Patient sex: F
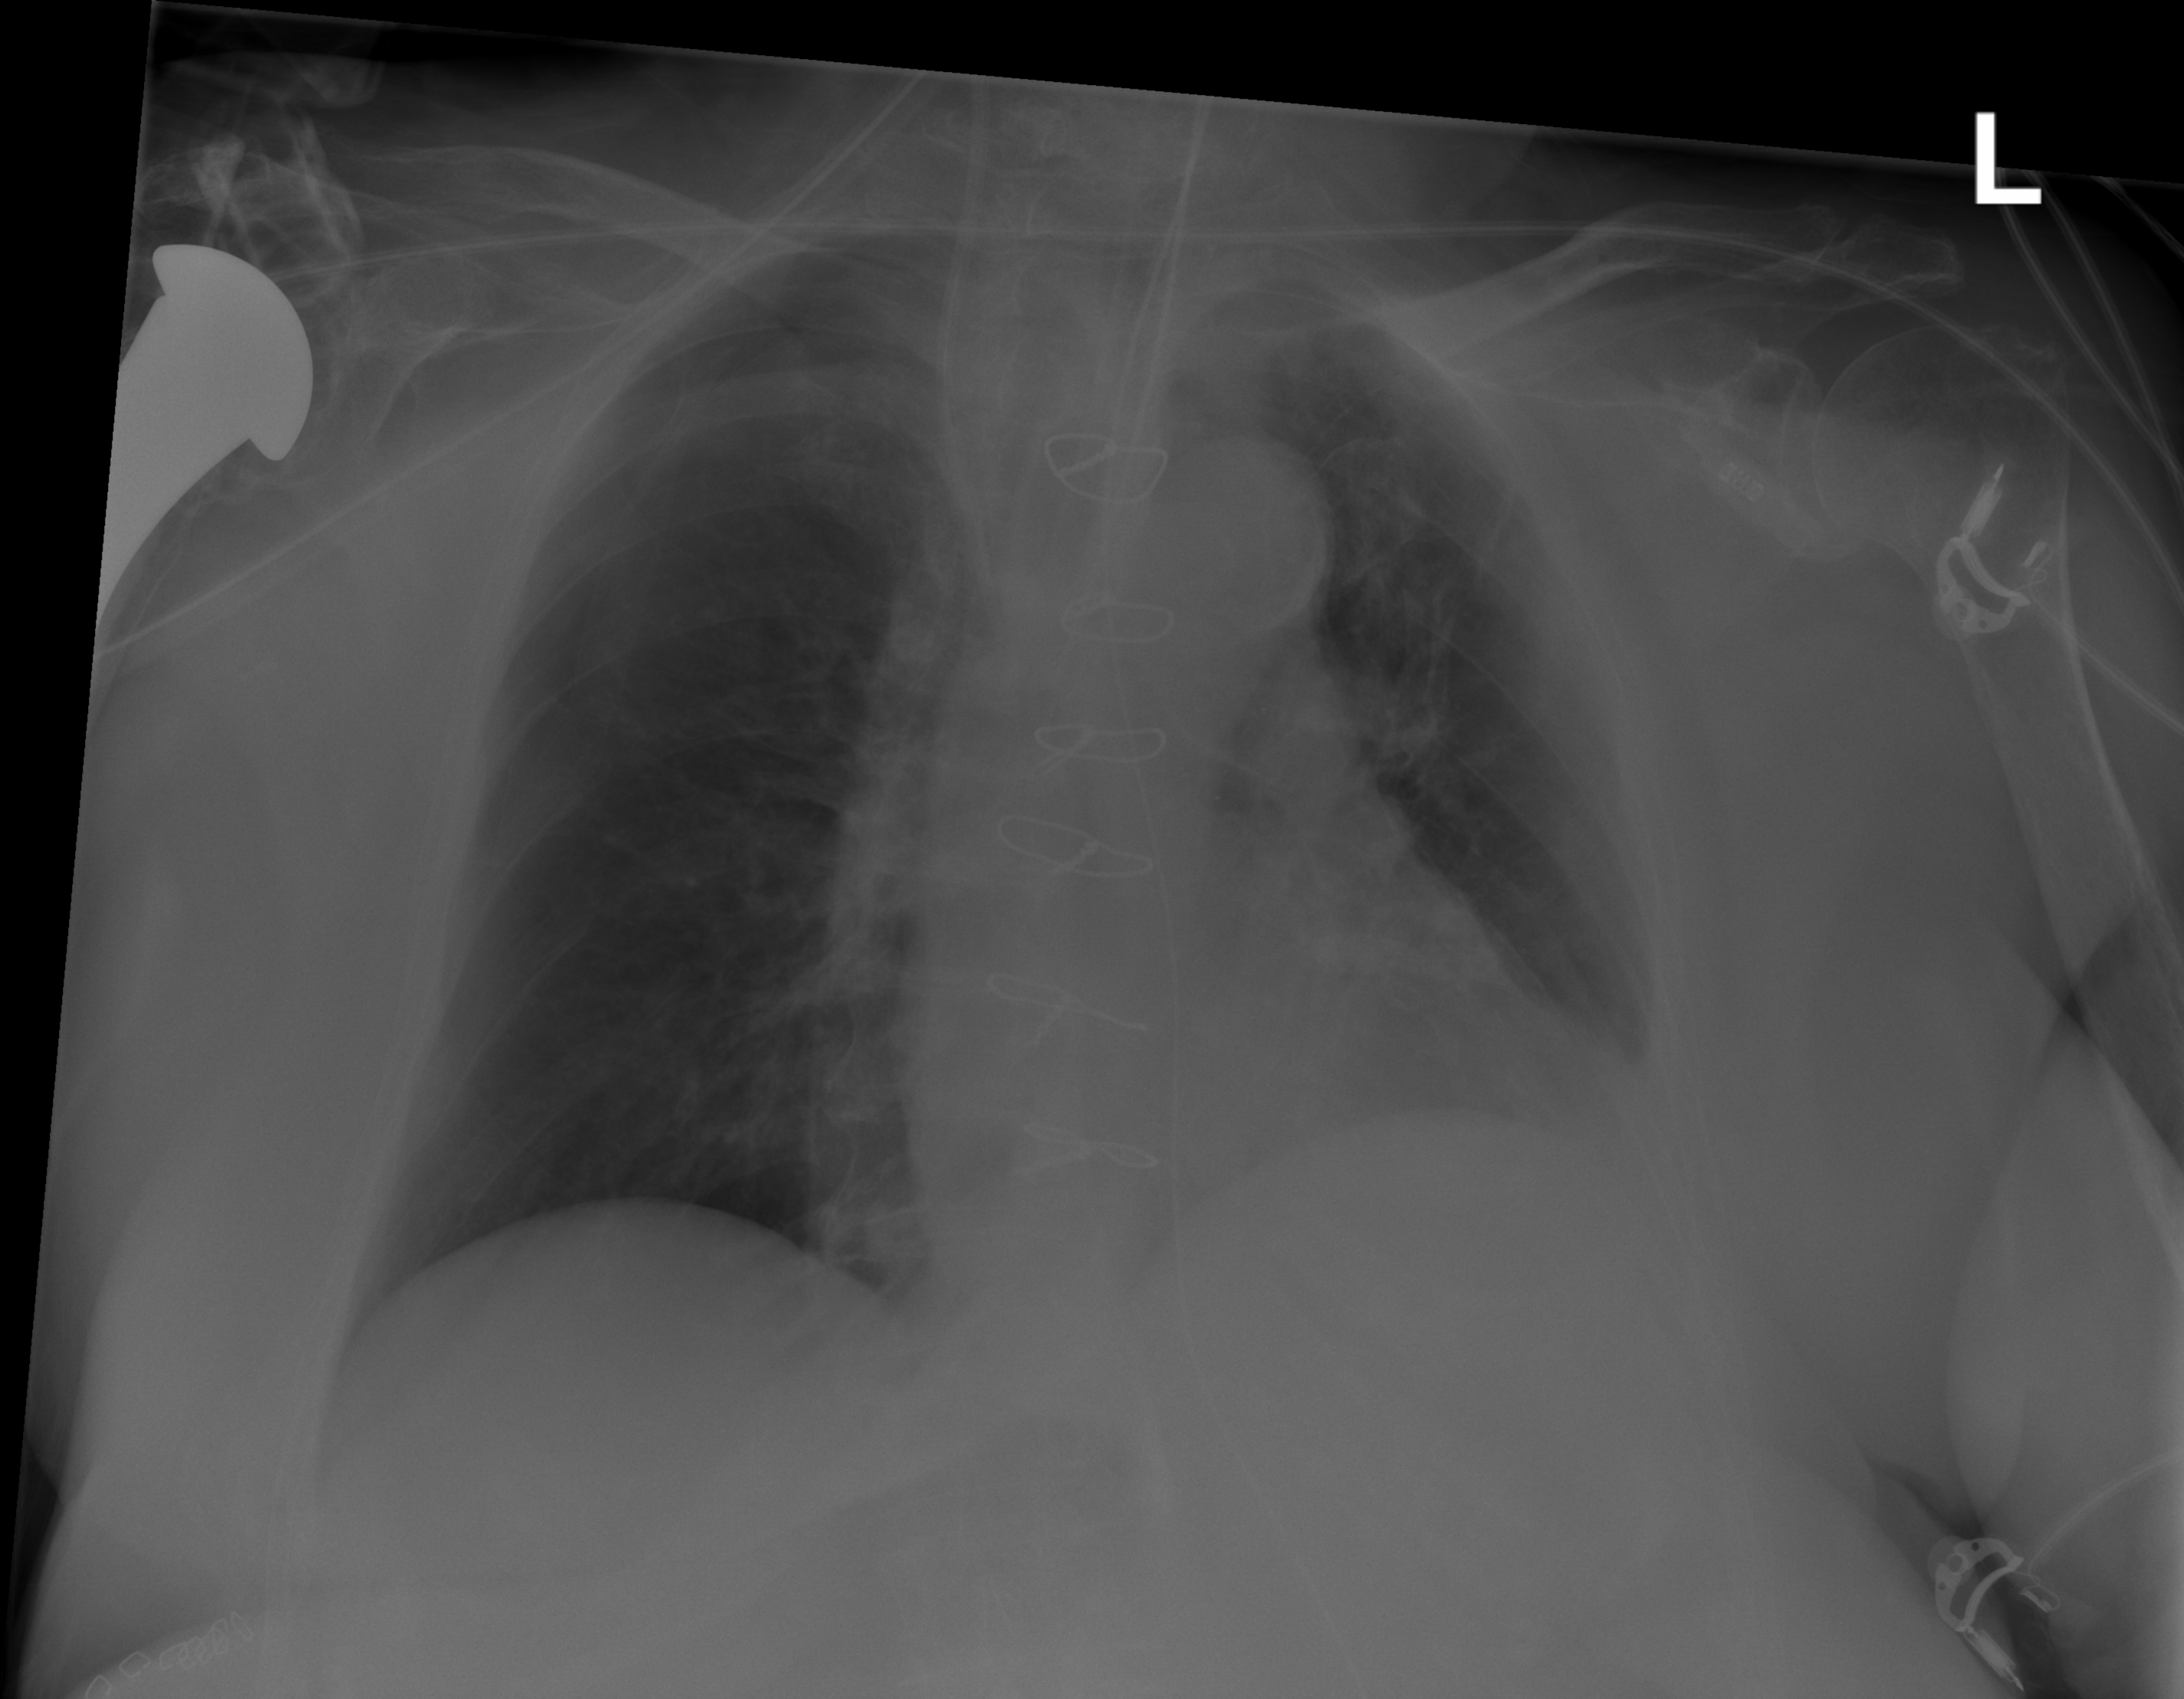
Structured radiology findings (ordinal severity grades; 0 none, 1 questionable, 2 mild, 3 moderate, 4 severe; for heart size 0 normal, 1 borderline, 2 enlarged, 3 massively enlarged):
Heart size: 0
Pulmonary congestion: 0
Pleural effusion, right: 0
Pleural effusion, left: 2
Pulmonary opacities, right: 0
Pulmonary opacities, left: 0
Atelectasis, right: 0
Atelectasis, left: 2